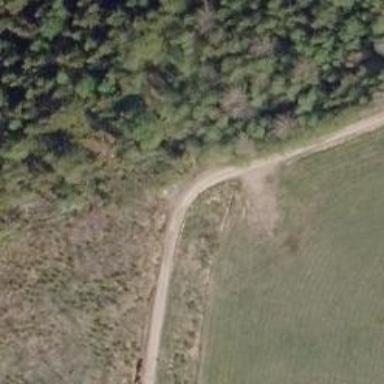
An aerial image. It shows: Service road.